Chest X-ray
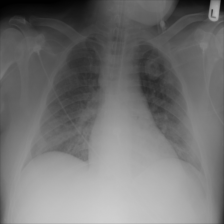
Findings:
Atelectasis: negative
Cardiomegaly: negative
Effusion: negative
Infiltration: positive
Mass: negative
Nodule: negative
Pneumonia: negative
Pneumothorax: negative
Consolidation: negative
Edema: negative
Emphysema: negative
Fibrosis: negative
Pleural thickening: negative
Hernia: negative